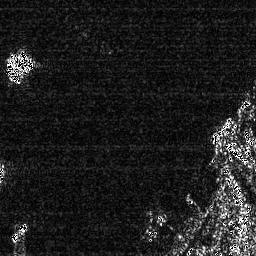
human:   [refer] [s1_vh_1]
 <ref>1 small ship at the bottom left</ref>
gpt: <box>[[3, 85, 9, 94, 0]]</box>